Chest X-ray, PA view. Patient: 5 years old, sex F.
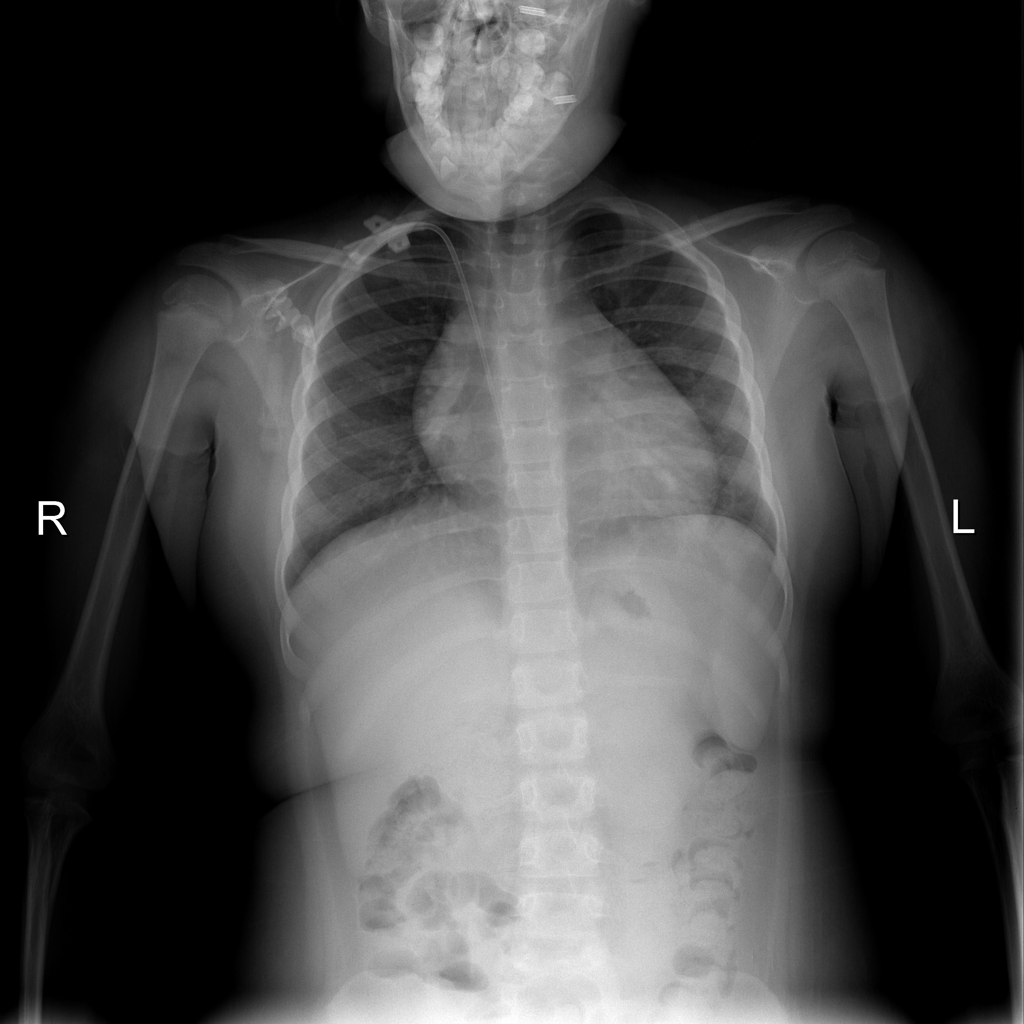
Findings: No Finding